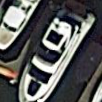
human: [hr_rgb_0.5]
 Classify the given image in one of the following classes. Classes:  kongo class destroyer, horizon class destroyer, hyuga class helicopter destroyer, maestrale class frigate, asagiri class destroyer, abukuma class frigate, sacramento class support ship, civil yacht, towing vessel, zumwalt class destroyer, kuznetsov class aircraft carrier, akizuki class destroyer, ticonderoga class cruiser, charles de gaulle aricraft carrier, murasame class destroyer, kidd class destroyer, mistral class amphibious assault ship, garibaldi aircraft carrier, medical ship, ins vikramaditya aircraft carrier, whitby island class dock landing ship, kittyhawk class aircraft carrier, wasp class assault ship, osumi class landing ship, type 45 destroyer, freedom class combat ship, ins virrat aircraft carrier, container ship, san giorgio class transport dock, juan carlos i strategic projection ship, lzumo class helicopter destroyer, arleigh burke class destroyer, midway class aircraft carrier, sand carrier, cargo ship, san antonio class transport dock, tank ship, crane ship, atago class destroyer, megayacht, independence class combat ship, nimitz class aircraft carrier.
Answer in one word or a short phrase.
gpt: Civil yacht